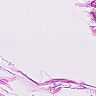
Metastatic tissue present: no